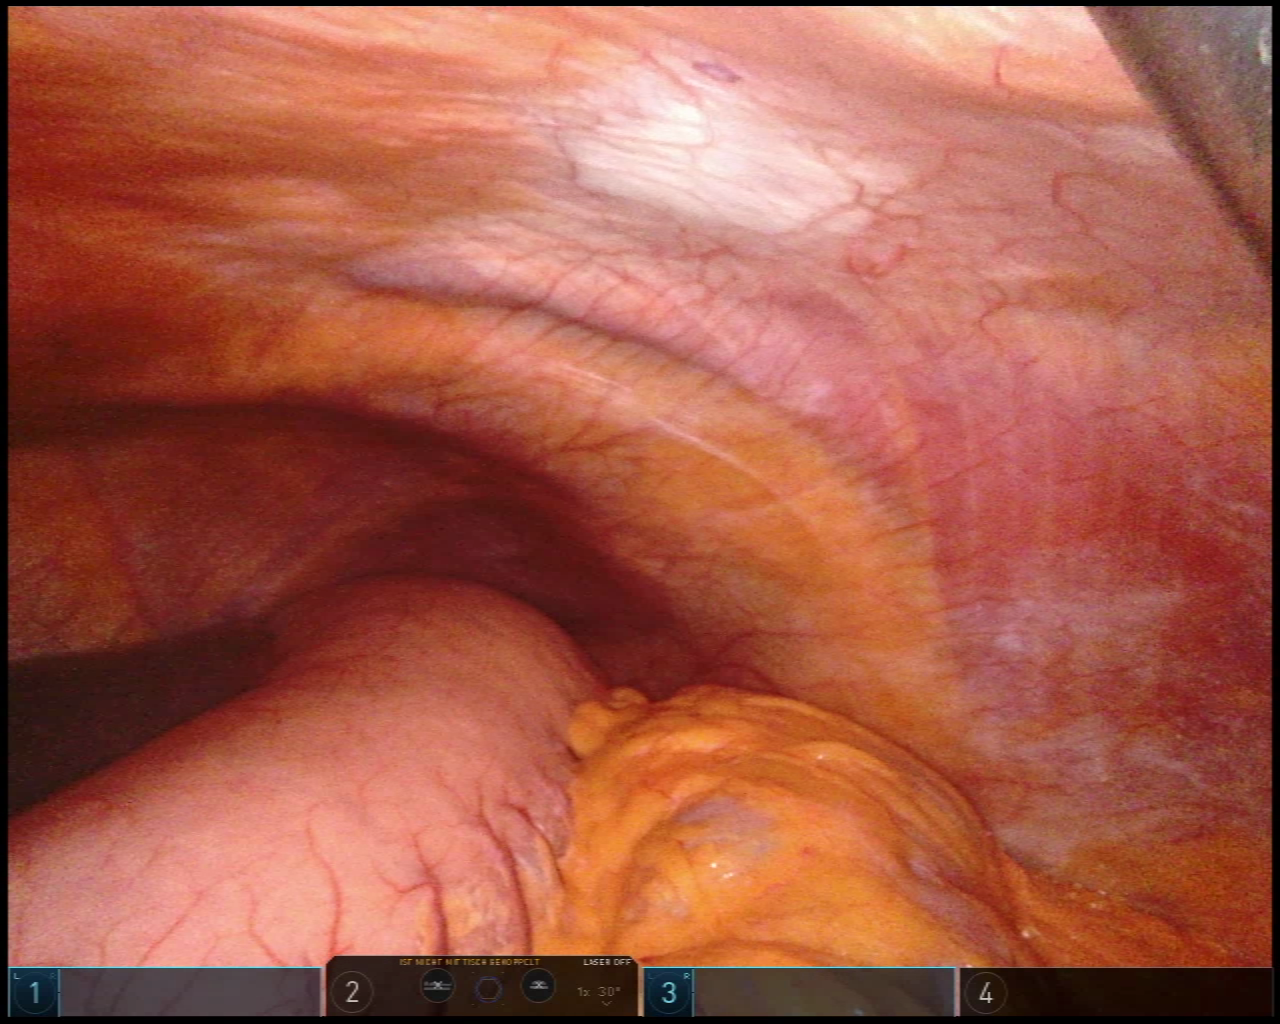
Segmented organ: stomach
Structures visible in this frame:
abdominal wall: yes
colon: yes
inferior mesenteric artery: no
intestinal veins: no
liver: yes
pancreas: no
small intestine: no
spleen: no
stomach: yes
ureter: no
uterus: no
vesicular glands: no